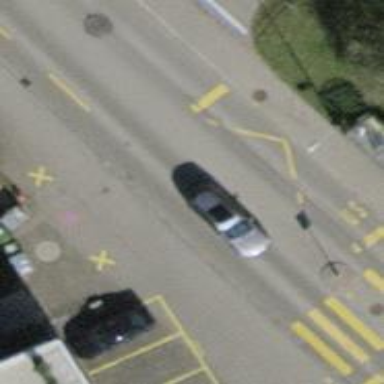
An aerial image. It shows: Public transport stop position.